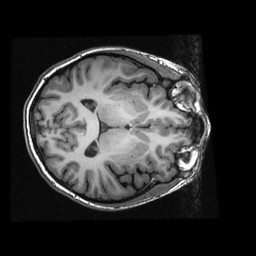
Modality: T1w
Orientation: axial
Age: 20
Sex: female